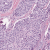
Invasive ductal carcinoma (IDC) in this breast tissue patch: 1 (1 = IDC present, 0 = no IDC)